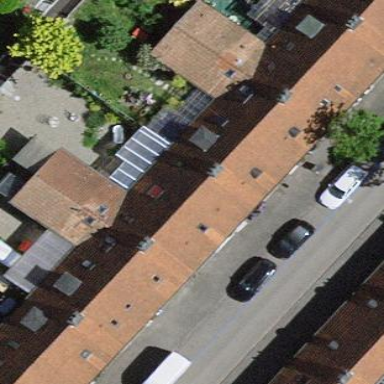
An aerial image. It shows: Terrace building.